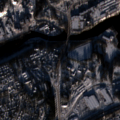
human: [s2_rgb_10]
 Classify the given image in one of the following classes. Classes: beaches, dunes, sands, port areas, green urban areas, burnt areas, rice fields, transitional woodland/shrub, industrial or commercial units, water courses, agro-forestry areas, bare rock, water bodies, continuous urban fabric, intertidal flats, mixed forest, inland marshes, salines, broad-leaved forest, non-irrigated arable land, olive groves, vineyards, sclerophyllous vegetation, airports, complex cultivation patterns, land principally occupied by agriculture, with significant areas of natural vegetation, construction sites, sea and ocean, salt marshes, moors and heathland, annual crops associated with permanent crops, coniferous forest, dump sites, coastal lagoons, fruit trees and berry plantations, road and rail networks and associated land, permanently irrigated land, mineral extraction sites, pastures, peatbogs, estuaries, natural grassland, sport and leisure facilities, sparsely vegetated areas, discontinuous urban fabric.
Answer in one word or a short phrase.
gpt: discontinuous urban fabric, industrial or commercial units, water courses, water bodies